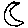
Label: moon